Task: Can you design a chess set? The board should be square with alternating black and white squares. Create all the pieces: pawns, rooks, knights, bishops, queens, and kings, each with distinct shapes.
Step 3500:
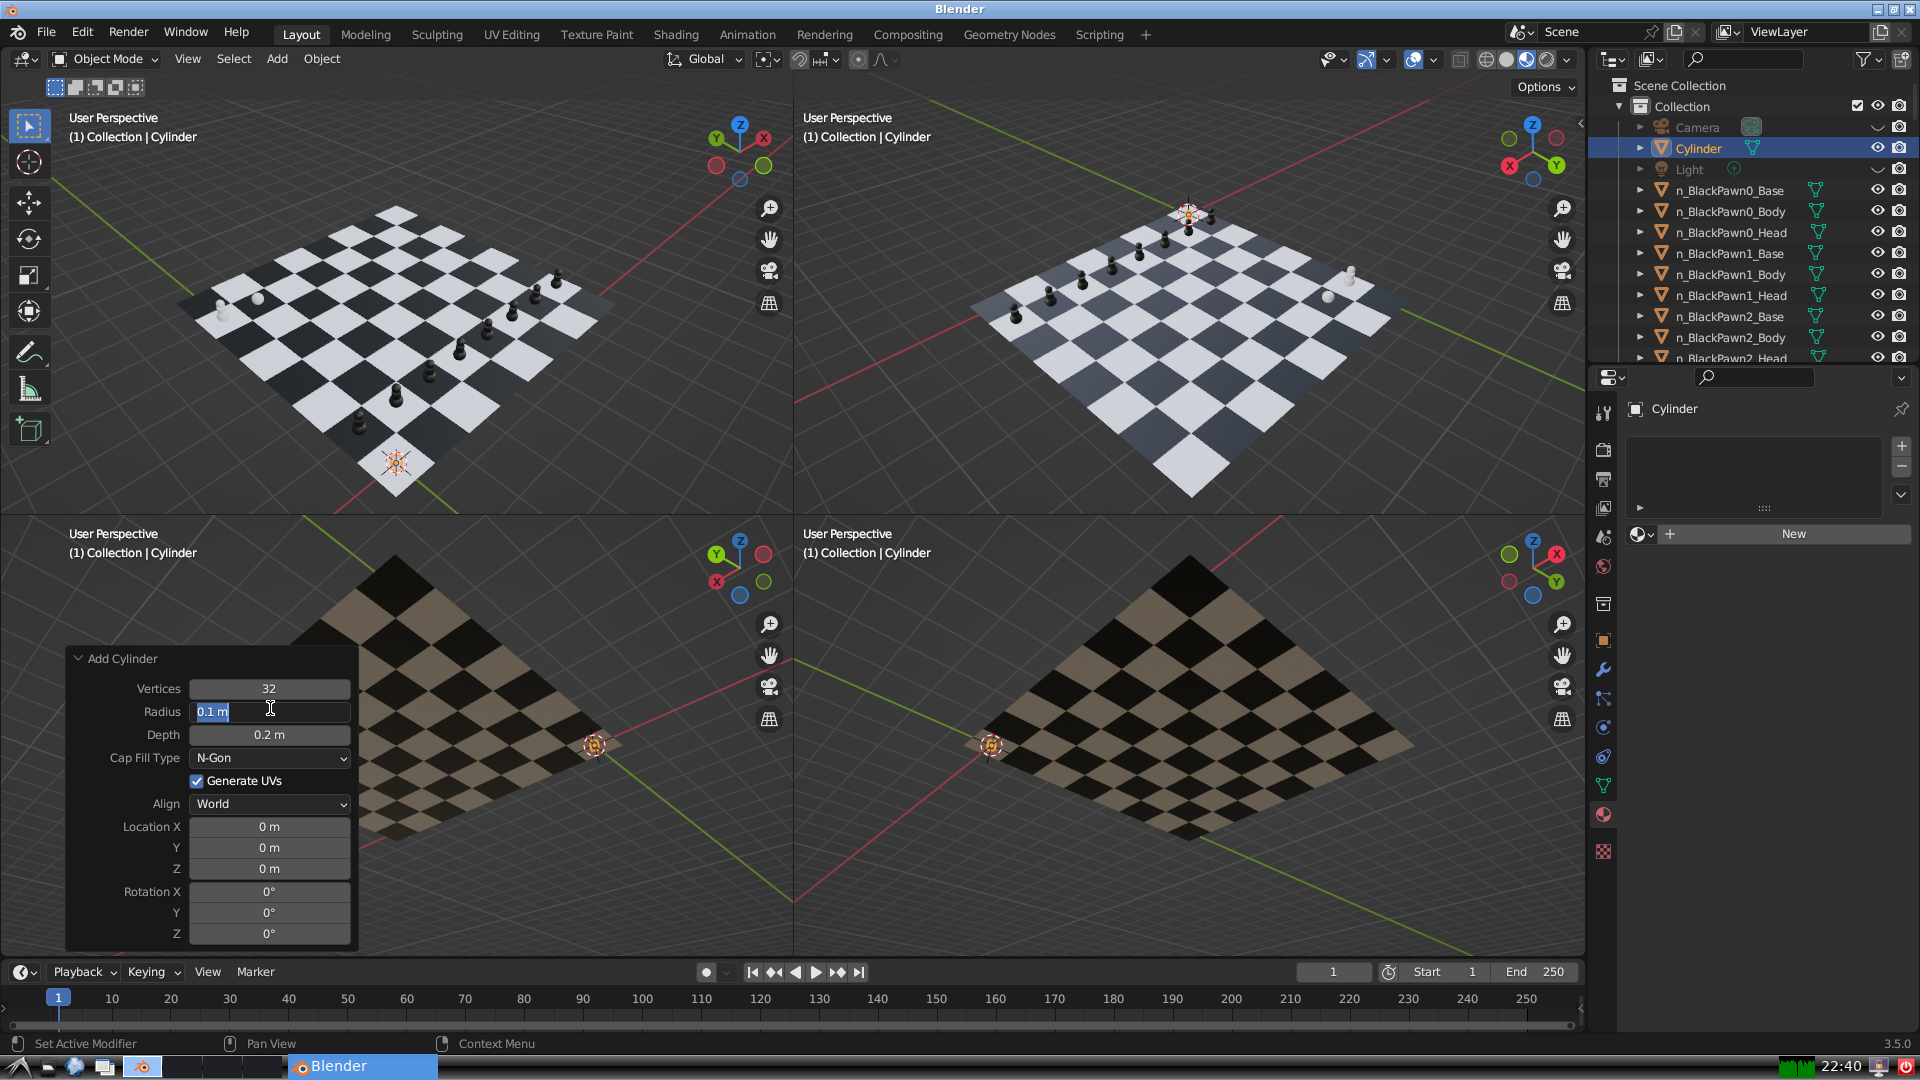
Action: input_text: 0.1